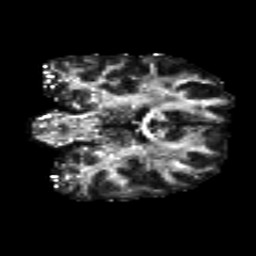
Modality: FA
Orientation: coronal
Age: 24
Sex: female
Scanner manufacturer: siemens
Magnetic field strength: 3 T
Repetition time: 8.8 s
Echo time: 0.085 s